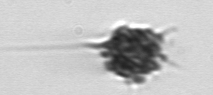
Label: Dictyocha